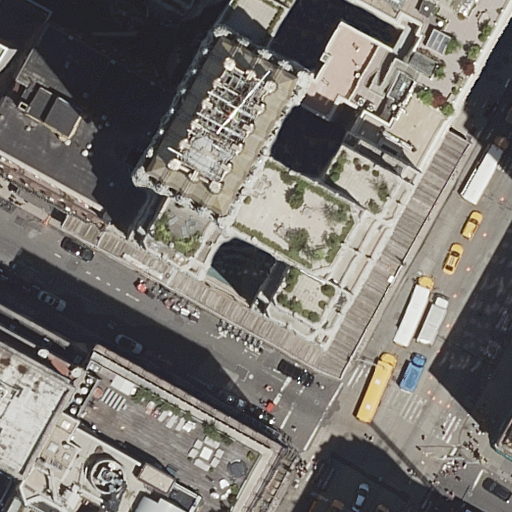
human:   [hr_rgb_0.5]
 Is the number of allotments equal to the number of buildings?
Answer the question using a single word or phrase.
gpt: no

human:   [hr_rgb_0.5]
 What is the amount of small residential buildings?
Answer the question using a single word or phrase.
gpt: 1

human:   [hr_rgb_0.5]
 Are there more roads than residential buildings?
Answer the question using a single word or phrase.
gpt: no

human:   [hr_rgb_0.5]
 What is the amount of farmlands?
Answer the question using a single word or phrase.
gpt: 0

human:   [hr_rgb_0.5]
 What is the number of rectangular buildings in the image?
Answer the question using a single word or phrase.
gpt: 4

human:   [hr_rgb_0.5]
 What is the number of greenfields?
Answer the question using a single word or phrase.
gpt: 0

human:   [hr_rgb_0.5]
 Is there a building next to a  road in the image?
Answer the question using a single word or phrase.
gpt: yes

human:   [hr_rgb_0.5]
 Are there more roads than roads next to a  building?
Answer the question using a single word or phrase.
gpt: no

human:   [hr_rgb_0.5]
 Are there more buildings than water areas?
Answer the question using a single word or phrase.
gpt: yes

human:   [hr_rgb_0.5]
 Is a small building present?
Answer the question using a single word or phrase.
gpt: yes

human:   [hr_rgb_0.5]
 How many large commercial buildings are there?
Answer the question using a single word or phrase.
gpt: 0

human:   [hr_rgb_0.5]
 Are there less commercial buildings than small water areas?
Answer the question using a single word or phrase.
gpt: no

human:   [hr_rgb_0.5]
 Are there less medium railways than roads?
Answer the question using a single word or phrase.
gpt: yes

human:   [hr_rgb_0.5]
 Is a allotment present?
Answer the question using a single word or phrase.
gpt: no

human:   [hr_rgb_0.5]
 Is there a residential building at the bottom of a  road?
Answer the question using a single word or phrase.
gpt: yes

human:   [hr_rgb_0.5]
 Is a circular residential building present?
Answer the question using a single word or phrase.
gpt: no

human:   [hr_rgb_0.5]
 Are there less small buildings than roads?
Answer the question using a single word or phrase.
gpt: yes

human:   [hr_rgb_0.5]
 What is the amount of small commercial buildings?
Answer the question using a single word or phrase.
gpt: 0

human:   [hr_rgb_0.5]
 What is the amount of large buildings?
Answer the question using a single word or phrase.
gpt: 5

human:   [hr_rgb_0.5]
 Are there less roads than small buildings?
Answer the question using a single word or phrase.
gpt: no

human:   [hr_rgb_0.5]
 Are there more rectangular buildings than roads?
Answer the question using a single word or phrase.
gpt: yes

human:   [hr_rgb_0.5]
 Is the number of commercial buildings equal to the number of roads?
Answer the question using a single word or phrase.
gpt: no

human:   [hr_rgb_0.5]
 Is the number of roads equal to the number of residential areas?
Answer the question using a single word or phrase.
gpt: no

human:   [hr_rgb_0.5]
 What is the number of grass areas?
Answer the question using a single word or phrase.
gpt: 0

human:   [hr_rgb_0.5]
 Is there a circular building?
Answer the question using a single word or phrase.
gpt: no

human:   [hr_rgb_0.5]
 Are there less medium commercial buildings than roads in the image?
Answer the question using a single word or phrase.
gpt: yes

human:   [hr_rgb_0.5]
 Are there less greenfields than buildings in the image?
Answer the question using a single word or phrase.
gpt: yes

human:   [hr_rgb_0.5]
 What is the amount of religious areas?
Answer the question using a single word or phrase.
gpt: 0

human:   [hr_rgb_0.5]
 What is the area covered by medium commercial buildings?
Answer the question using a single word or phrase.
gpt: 0m2

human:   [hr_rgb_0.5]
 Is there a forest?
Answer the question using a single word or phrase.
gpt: no

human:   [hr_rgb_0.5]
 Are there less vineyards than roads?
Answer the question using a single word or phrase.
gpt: yes

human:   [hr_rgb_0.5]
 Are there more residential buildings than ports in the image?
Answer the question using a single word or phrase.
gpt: yes

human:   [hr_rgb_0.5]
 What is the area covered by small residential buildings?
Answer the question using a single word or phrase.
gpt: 0m2

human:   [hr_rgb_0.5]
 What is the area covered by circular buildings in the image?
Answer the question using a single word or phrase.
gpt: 0m2

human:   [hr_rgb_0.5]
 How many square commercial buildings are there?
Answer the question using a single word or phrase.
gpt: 0

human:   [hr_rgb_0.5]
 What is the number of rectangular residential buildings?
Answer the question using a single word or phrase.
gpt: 4